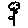
Label: flower